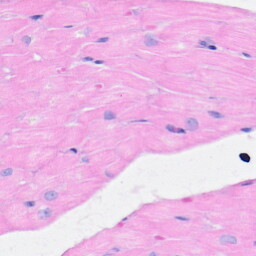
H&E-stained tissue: Heart